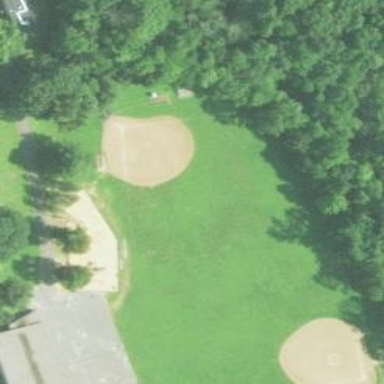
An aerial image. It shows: Baseball pitch for leisure land activities.